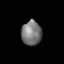
Tissue: lung
Cell type: Others
Senescence score: 0.1989
Nuclear area (px): 484
Mean DAPI intensity: 119.723